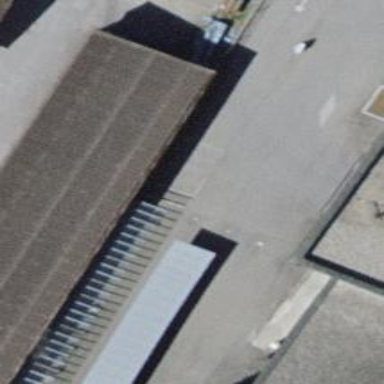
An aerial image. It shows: Bicycle parking facility.